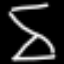
Label: hourglass